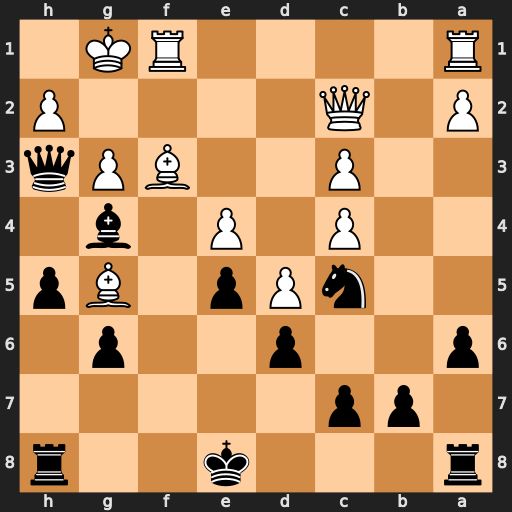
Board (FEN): r3k2r/1pp5/p2p2p1/2nPp1Bp/2P1P1b1/2P2BPq/P1Q4P/R4RK1
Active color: b
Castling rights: kq
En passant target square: -
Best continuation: Bxf3 Rxf3 Qg4